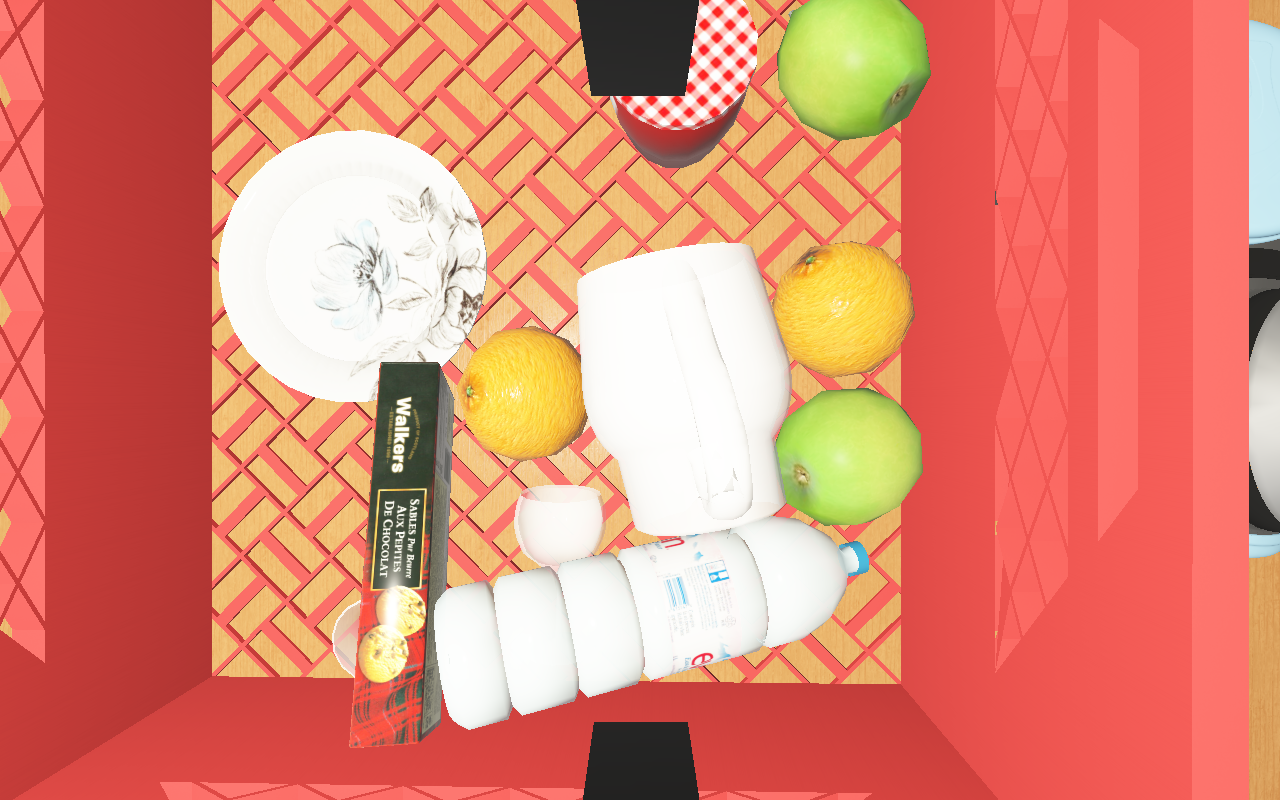
Objects in the scene:
carafe
water bottle
apple
apple
orange
orange
wineglass
cereal box